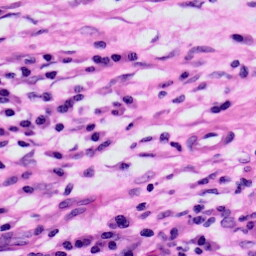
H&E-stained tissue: Skin